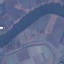
Label: River